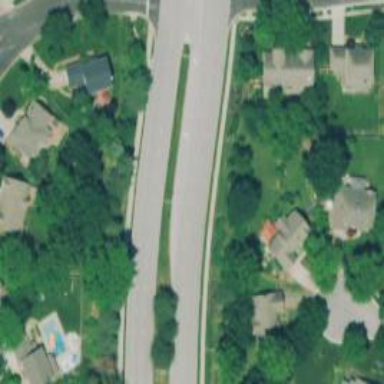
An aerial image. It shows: Road with dash markings.